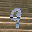
Label: 9